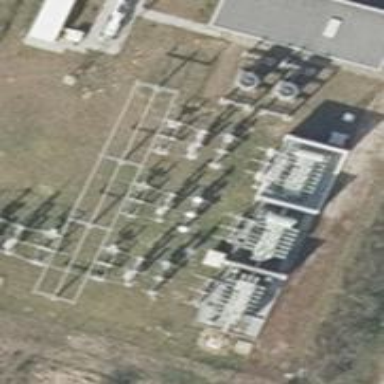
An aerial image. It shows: Switch used for power control.